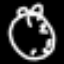
Label: clock